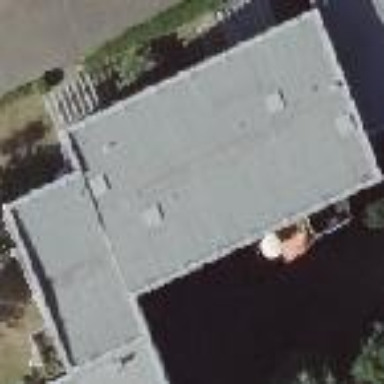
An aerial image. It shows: Residential building with flat roof.